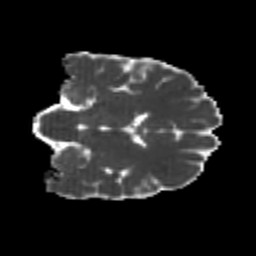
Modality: MD
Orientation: coronal
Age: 21
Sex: male
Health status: healthy
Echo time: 0.074 s